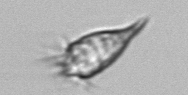
Label: Paratontonia_gracillima